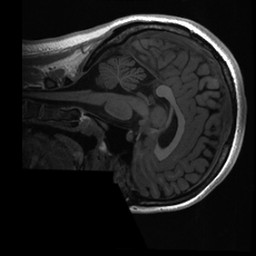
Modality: T1w
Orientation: sagittal
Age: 21
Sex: female